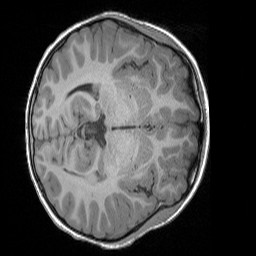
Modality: T1w
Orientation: axial
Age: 7
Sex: female
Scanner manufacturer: siemens
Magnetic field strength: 3 T
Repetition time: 1.65 s
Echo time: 0.00203 s